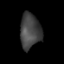
Tissue: lung
Cell type: Epithelial cells
Senescence score: 0.2244
Nuclear area (px): 709
Mean DAPI intensity: 67.037